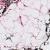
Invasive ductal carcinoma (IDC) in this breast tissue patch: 0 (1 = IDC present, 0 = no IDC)